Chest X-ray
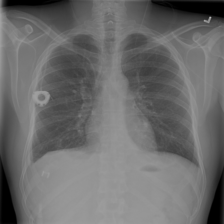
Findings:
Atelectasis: negative
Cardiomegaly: negative
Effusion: positive
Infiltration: negative
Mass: negative
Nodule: negative
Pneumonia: negative
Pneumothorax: negative
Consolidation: negative
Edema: negative
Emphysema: negative
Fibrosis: negative
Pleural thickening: negative
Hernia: negative